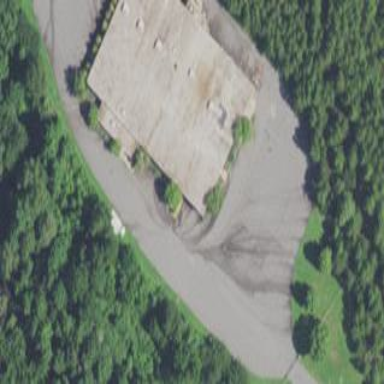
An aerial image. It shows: Industrial building.